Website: bh-photo
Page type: address-validator
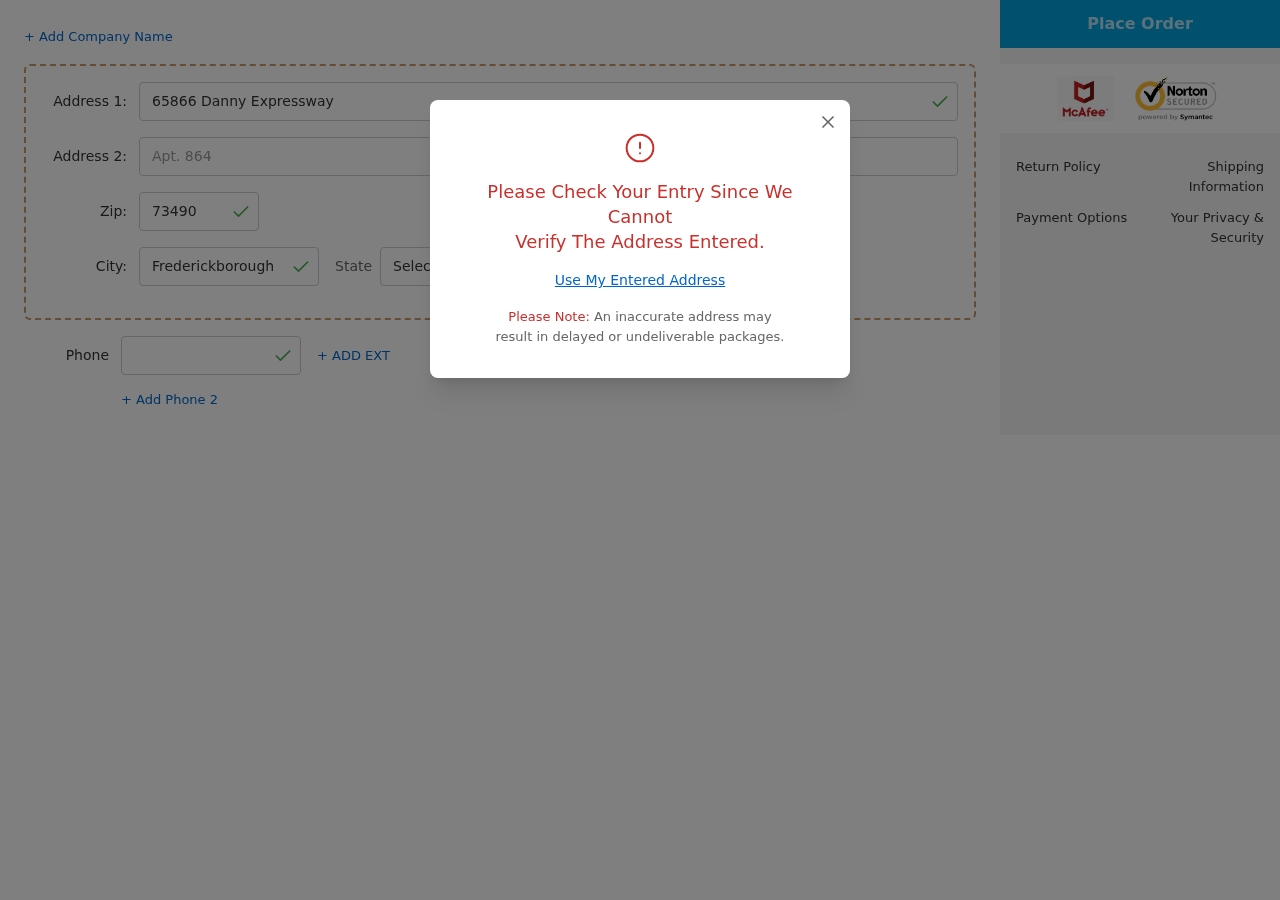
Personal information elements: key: PII_CITY
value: Frederickborough
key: PII_PHONE
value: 8164162893
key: PII_POSTCODE
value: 73490
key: PII_STATE_ABBR
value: MT
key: PII_STREET
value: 65866 Danny Expressway
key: PII_STREET2
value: Apt. 864